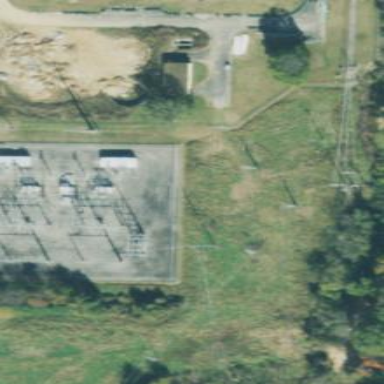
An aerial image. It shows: Power substation.